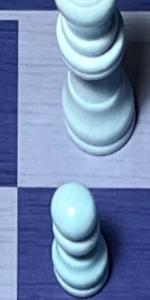
Label: Pawn_White